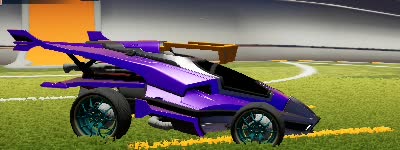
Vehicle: aftershock